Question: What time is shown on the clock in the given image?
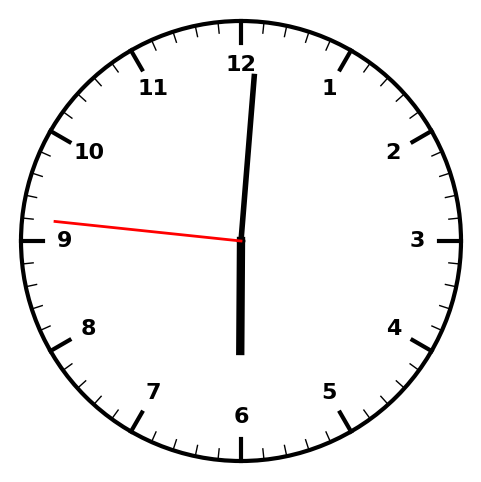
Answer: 06:00:46